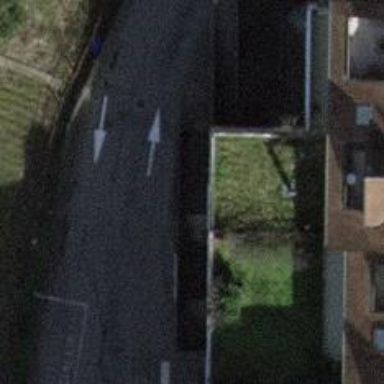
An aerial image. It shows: Building with terrace roof made of grass.